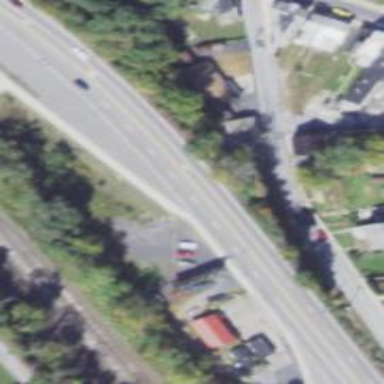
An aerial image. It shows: Trunk highway with asphalt surface. There is sidewalk on the left side.